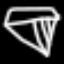
Label: diamond